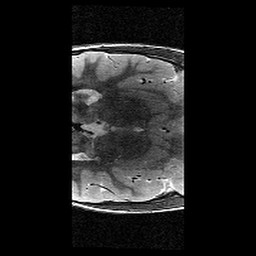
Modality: T2w
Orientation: axial
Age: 10
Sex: male
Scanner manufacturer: siemens
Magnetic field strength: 3 T
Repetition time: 9.23 s
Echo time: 0.067 s